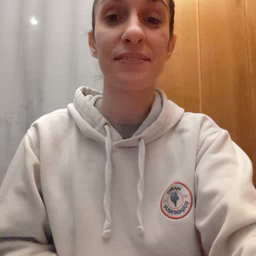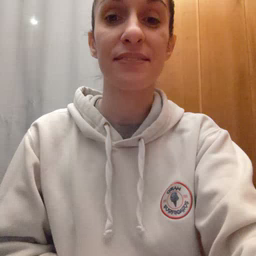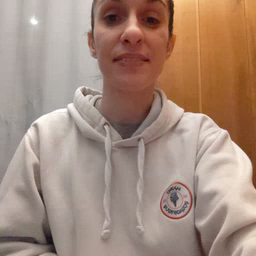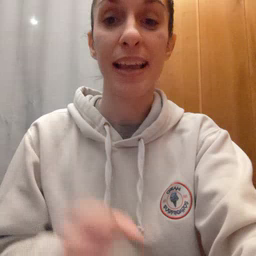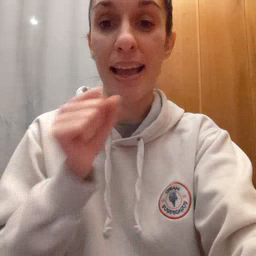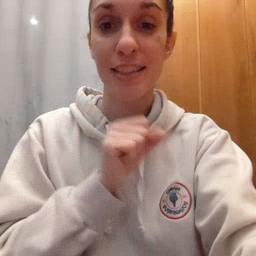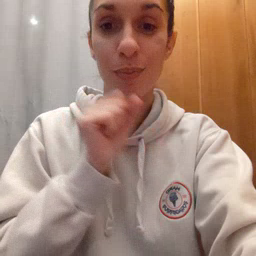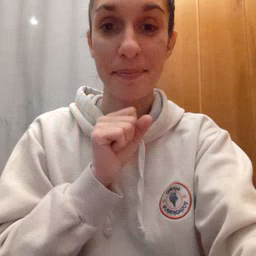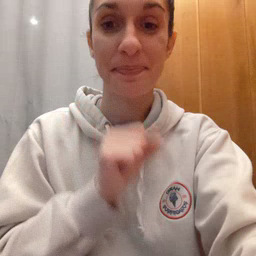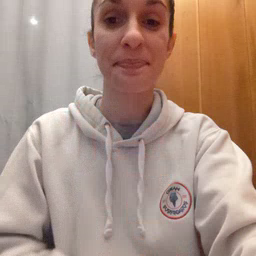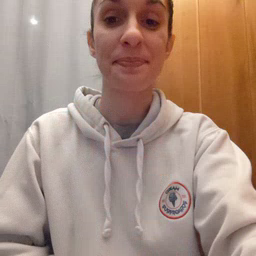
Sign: icecream